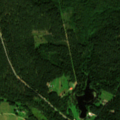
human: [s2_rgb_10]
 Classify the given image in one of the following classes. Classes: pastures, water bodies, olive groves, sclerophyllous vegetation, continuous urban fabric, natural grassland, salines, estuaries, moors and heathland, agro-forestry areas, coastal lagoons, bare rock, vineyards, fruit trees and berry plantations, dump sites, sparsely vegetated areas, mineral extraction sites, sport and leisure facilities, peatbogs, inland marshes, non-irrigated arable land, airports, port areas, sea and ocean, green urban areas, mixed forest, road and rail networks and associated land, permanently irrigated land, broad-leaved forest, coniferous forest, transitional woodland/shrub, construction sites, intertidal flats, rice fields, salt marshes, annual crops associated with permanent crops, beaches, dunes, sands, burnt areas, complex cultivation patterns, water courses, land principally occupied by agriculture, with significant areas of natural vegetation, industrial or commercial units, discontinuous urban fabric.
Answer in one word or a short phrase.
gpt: non-irrigated arable land, land principally occupied by agriculture, with significant areas of natural vegetation, broad-leaved forest, coniferous forest